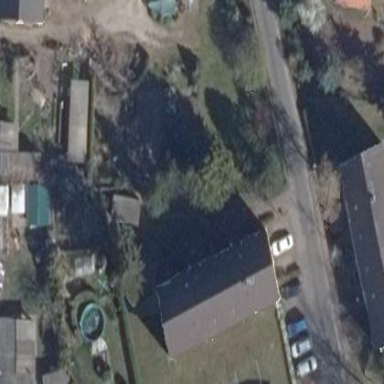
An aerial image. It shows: Residential building.